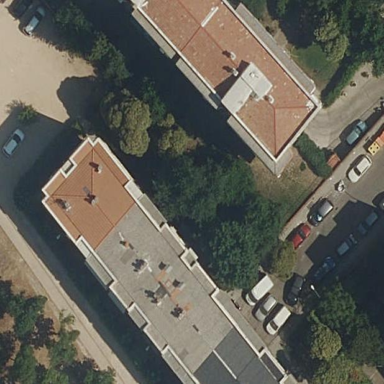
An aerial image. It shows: Hipped roof apartment building.